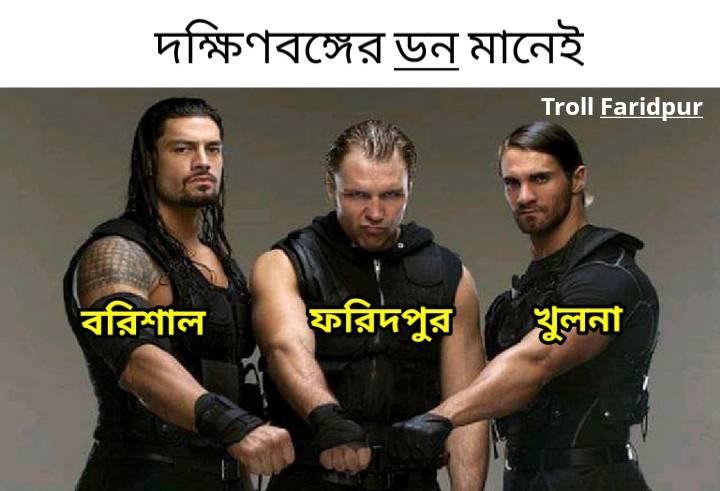
Caption: দক্ষিণবঙ্গের ডন মানেই     বরিশাল    ফরিদপুর     খুলনা
Label: non-hate